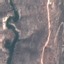
Land use / land cover: HerbaceousVegetation